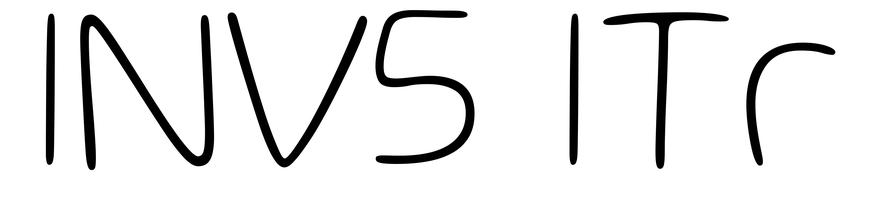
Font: Gluten_Thin